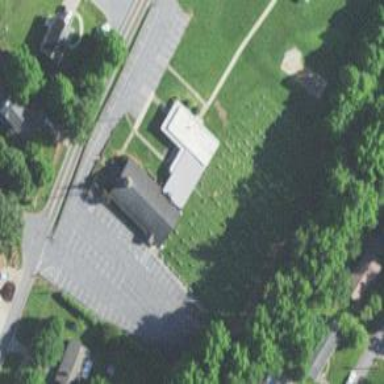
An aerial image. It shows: Building serving as place of worship.